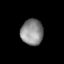
Tissue: lung
Cell type: T cells
Senescence score: 0.2261
Nuclear area (px): 564
Mean DAPI intensity: 138.879